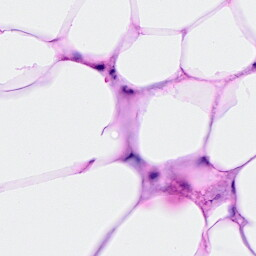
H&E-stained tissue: Breast